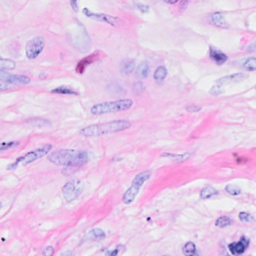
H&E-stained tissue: Breast